Field crop: maize
Growth stage: 2
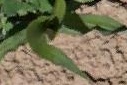
Species: maize